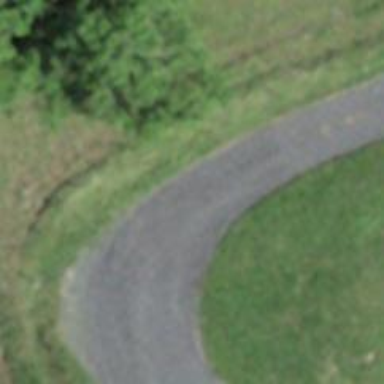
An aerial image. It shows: Track with grade 1 quality.